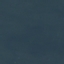
Land use / land cover class: SeaLake